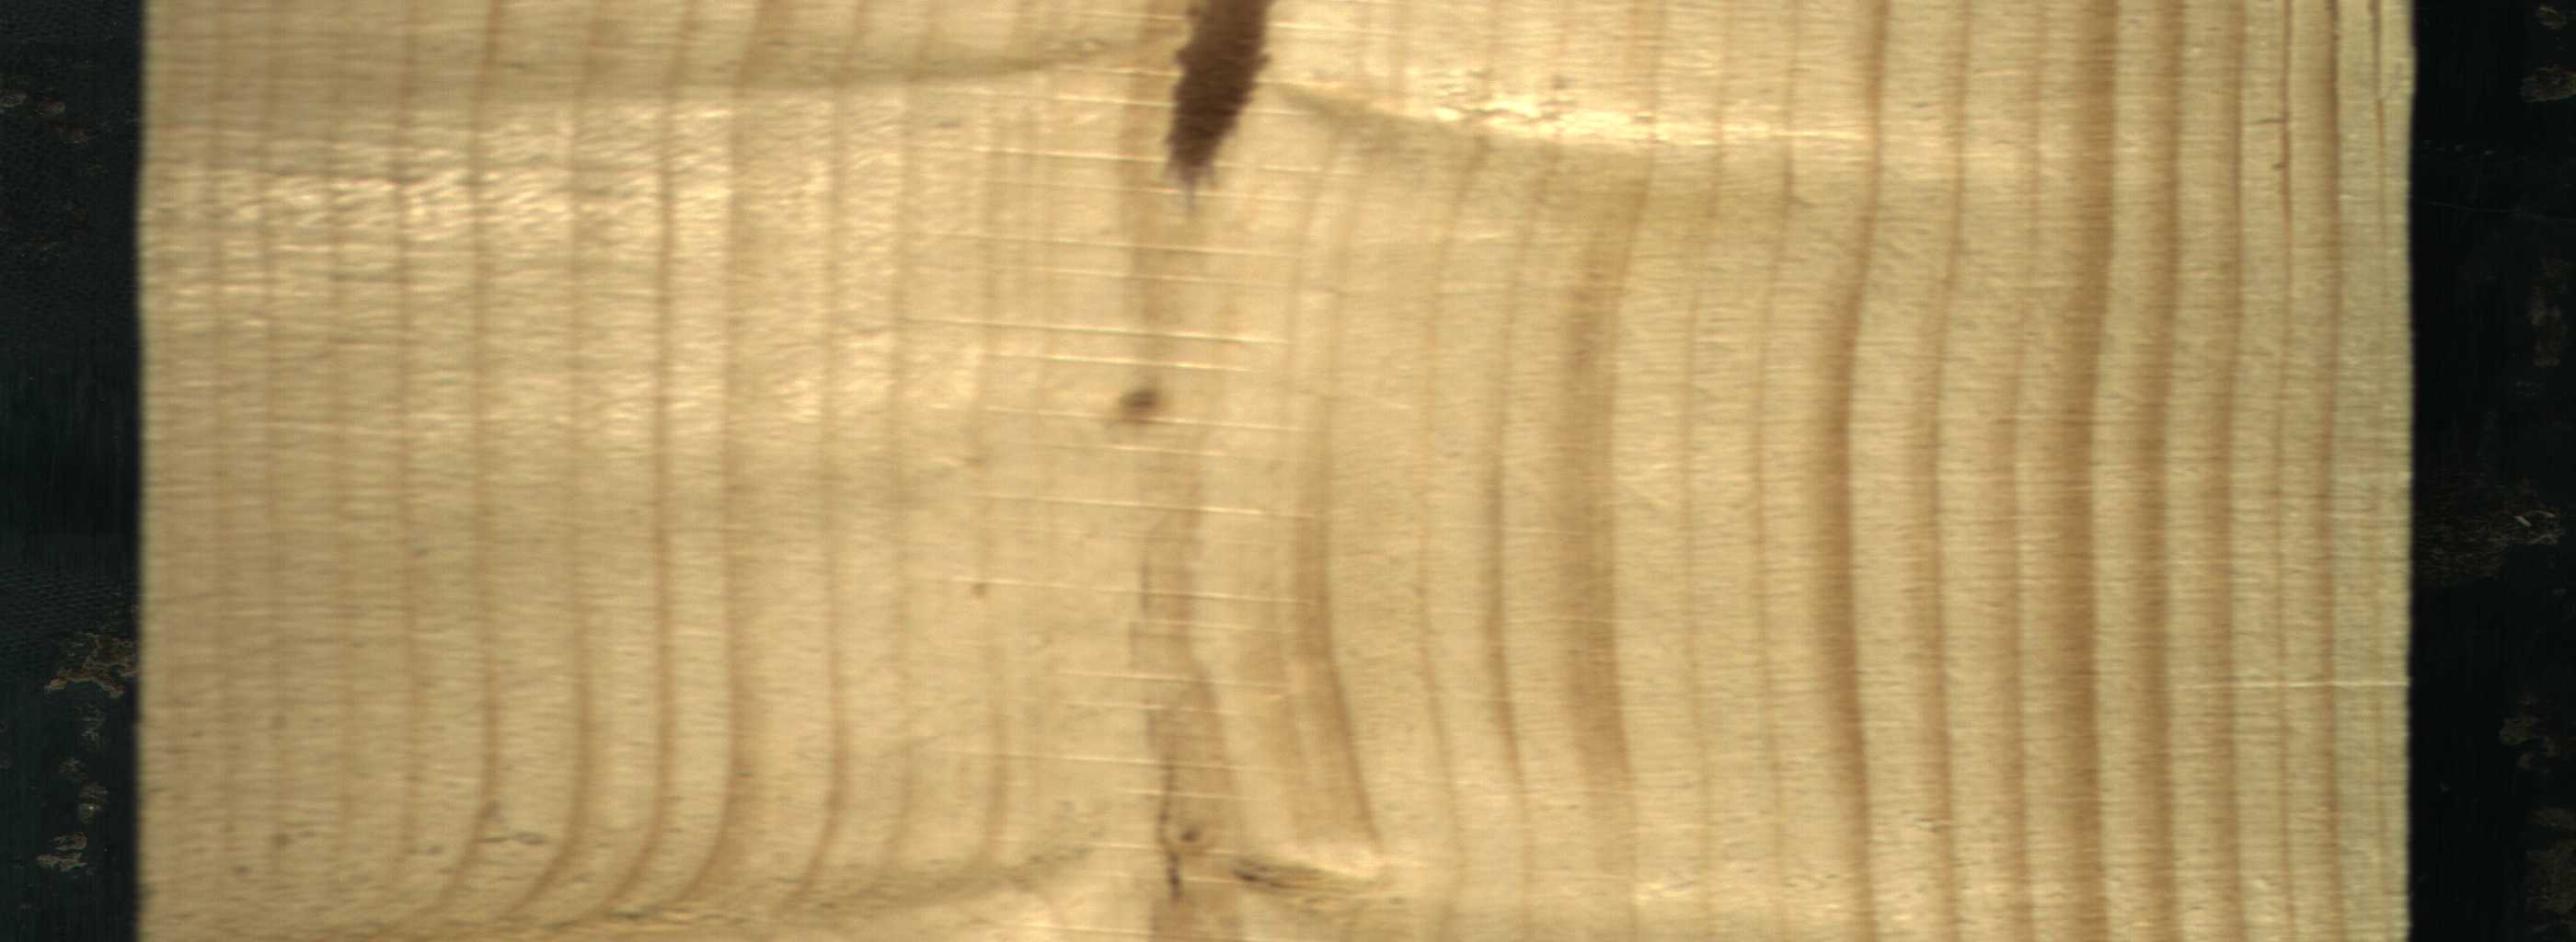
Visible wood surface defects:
Marrow
Live_Knot